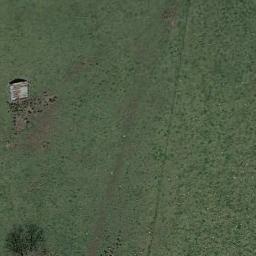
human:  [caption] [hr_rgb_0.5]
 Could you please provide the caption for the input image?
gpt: This meadow has dense grasses and some trees and some trails are also on the meadow .

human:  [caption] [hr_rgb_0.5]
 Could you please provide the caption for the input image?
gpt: A large lush green meadow covered with green grass .

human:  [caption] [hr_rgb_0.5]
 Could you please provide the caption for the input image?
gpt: The meadow is dense but uneven .

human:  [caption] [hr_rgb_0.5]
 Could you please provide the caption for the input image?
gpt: There is a tree and a house in the grass .

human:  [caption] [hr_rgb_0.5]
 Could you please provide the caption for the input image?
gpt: A green meadow with a gray building .